Interaction volume radius: 10 \u00c5
Interaction volume height: 40 \u00c5
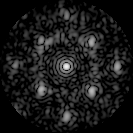
Disorder parameter: 0.4166